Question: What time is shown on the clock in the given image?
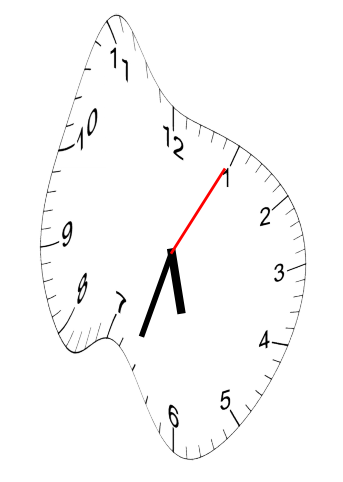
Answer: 05:33:05